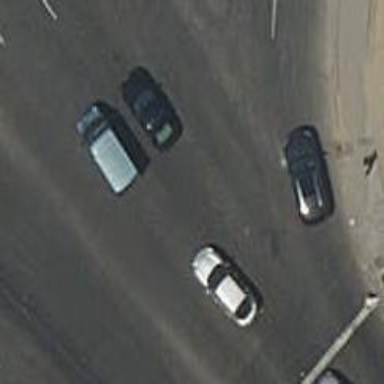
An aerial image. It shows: Primary highway with asphalt surface featuring circular junction.